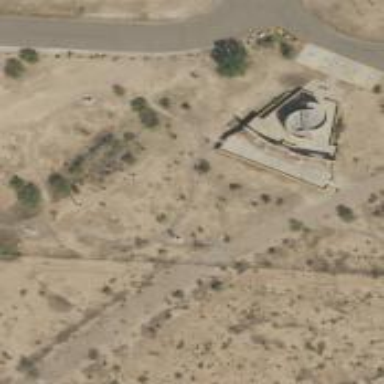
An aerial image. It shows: Memorial site with historic significance.